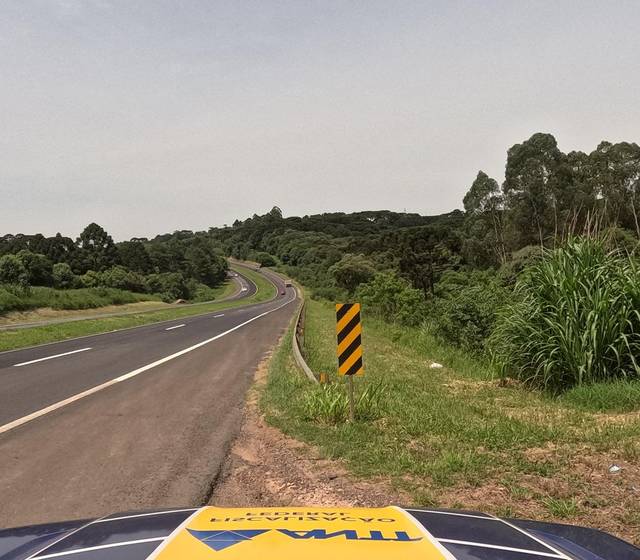
Region: Brazil
Coordinates: -24.756, -50.004